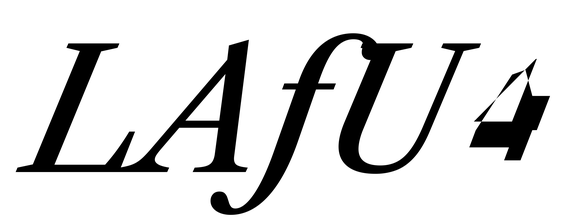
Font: LibreCaslonText-Italic_Medium_Italic